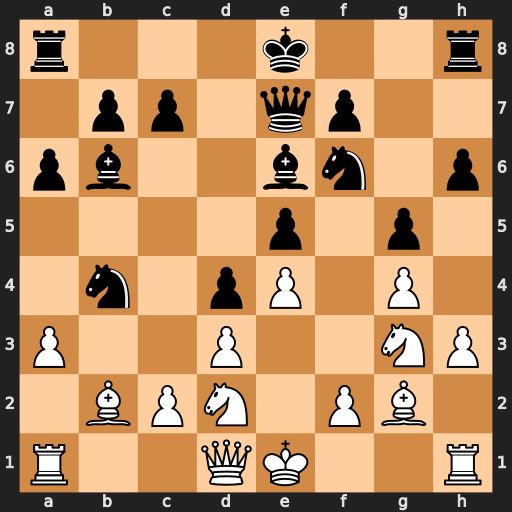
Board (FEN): r3k2r/1pp1qp2/pb2bn1p/4p1p1/1n1pP1P1/P2P2NP/1BPN1PB1/R2QK2R
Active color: w
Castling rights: KQkq
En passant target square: -
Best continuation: axb4